七年级 · 度量几何学
如图, 用圆规比较两条线段 $A B$ 和 $A^{\prime} B^{\prime}$ 的长短, 其中正确的是

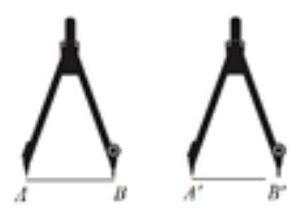
A. $A^{\prime} B^{\prime}>A B$
B. $A^{\prime} B^{\prime}=A B$
C. $A^{\prime} B^{\prime}<A B$
D. 没有刻度尺, 无法确定.
答案: C
解析:

【分析】

本题主要考查比较线段的长短, 根据线段长短的比较方法可直接求解.

【解答】

解: 由图可知 $A^{\prime} B^{\prime}<A B$, 故 $A B D$ 错误, $C$ 正确.

故选 $C$.